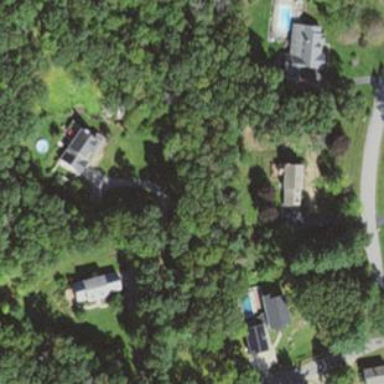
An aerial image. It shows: Residential driveway.